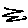
Label: zigzag